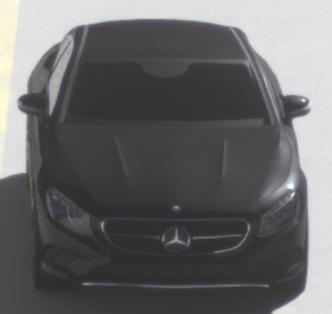
Make: Mercedes-Benz
Model: S 400 Coupé
Detailed model: S-Class (217) Coupé
Model produced from: 2015/10
Model produced until: 2017/09
Doors: 2
Color: black
Road condition: dry road
Daytime: morning or afternoon
Contrast: high contrast